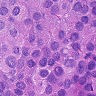
Metastatic tissue present: yes